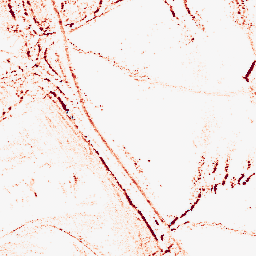
Category: morphological
Decomposition family: morphological_rect
Decomposition parameters: operation: opening
width: 5
height: 3
Upsampling method: quintic
Upsampling parameters: scale: 8
Upsampling scale: 8